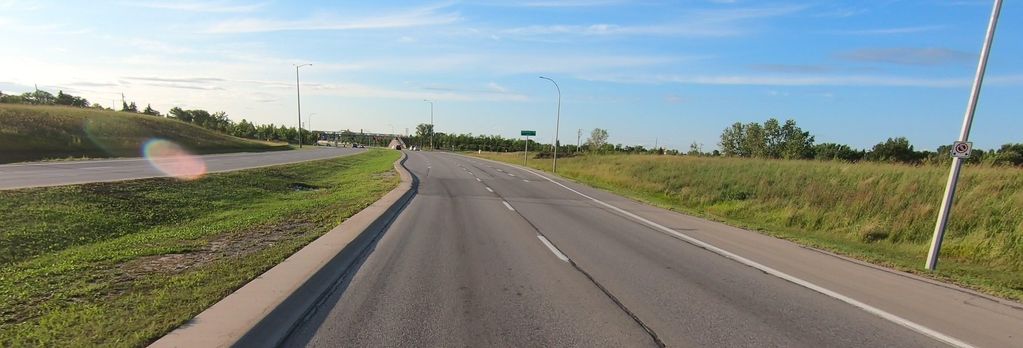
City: winnipeg